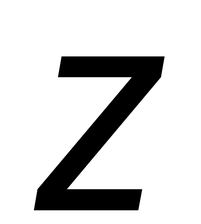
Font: Poppins-Italic